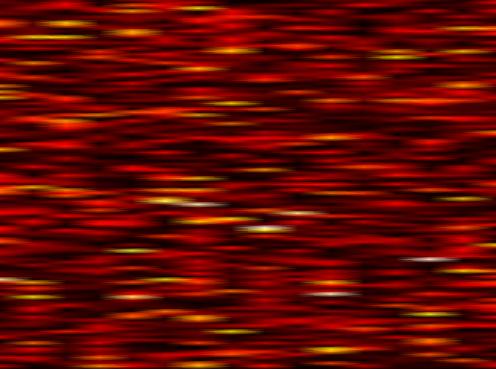
Label: FBMC